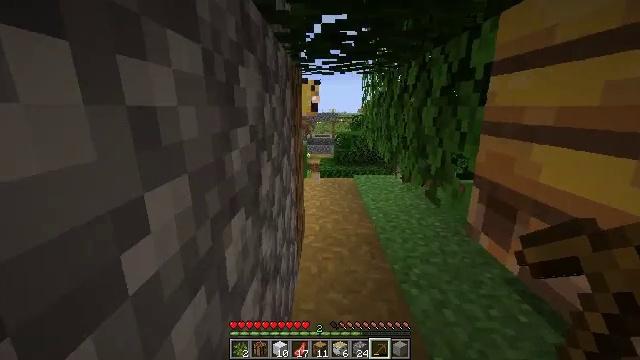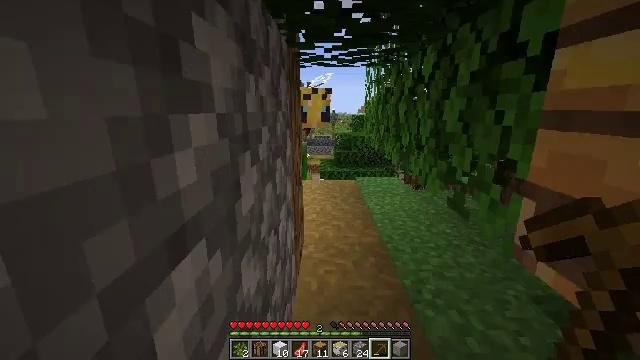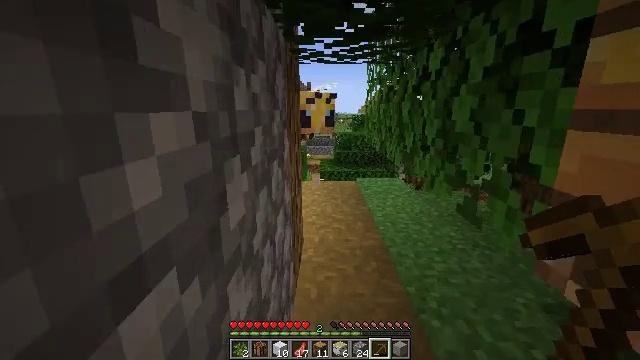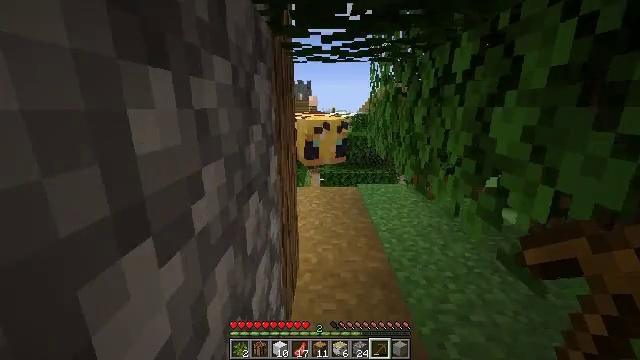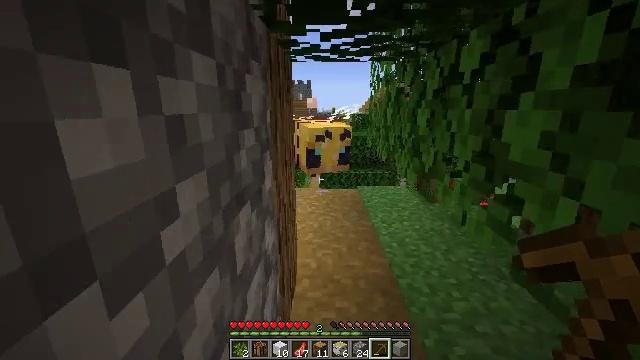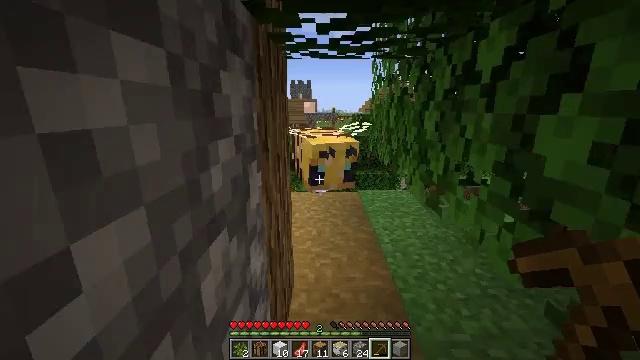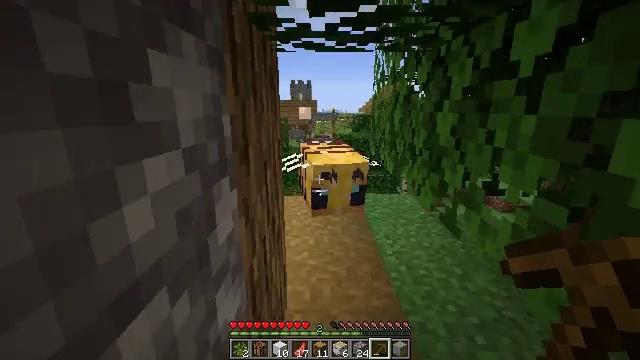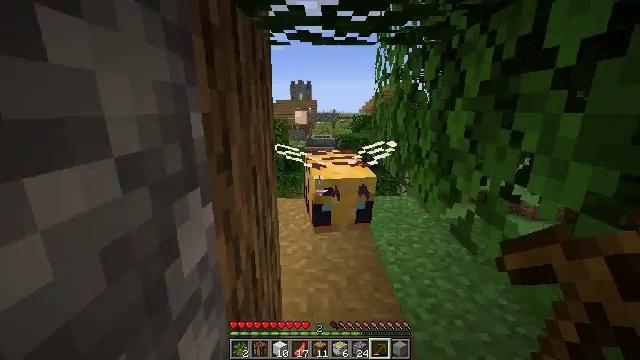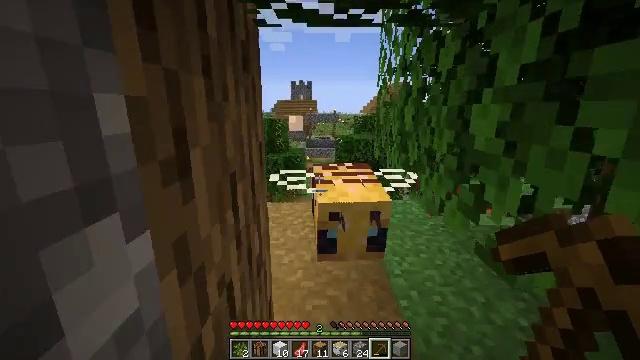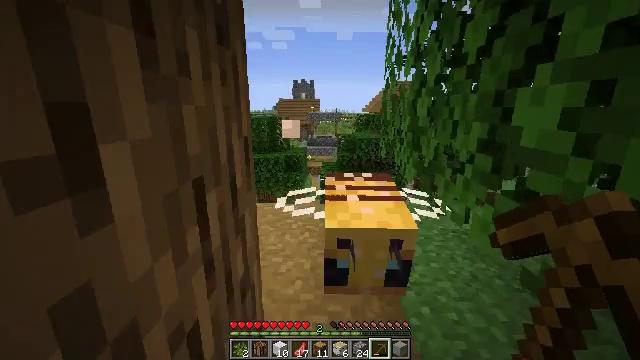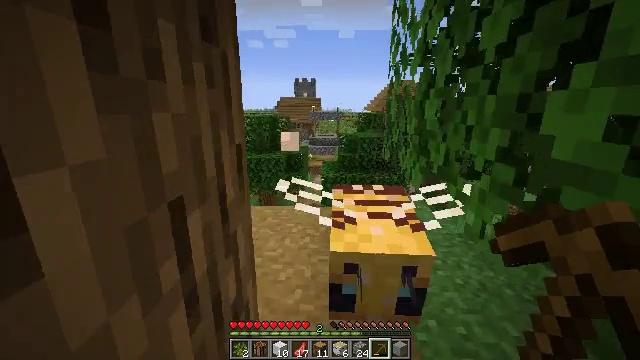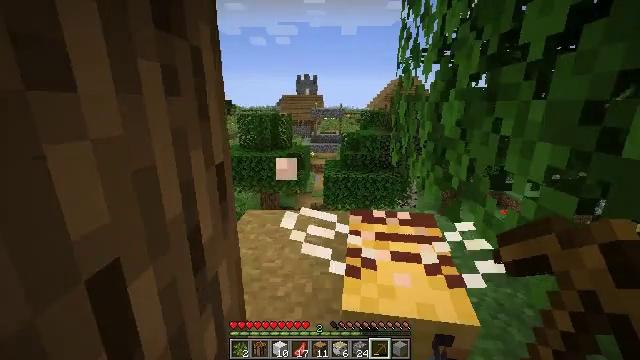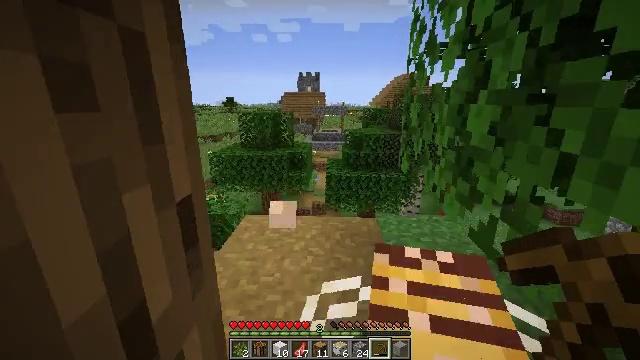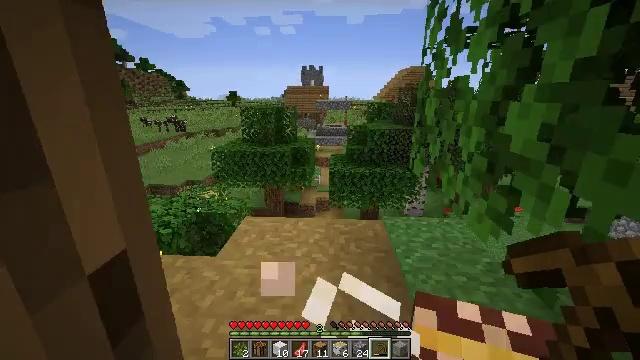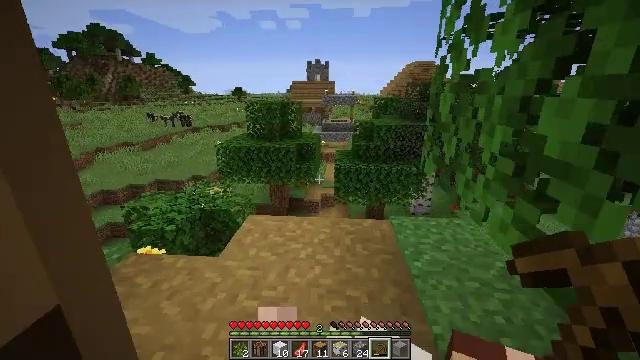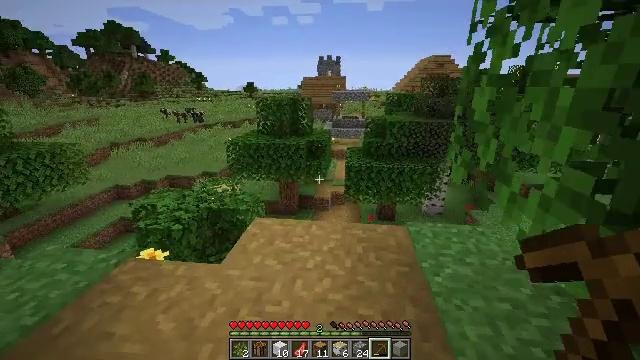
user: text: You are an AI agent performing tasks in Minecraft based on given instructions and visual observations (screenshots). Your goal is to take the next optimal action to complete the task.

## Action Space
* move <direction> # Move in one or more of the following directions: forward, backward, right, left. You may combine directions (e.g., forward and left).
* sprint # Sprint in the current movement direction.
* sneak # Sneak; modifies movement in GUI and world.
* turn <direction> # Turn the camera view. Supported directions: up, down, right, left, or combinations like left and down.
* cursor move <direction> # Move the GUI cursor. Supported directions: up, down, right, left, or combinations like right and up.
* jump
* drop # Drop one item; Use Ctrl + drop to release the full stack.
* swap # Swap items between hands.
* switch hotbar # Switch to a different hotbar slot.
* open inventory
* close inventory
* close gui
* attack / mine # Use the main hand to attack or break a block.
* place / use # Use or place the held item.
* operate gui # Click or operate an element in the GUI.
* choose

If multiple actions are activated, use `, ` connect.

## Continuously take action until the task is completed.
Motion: motion action
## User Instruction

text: Attack the hay block to get hay.
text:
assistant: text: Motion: move forward
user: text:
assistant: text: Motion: move forward
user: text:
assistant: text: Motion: move forward
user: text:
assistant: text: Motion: move forward
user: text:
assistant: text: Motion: move forward
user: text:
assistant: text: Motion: move forward
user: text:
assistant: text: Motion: move forward
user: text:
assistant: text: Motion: move forward
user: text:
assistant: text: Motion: move forward
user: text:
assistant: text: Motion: move forward
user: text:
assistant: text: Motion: move forward
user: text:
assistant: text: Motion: move forward
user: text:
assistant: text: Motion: move forward, turn down
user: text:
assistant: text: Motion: move forward, turn left and down
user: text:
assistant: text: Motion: move forward, turn left
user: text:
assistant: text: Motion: move forward, turn left
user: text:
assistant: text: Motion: move forward, turn left
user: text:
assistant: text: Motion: move forward, turn left
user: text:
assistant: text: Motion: move forward, turn left
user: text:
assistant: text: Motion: move forward, turn left
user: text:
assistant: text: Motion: move forward, turn left
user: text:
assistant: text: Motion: move forward, turn left
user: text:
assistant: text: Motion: move forward and move left
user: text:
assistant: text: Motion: move forward and move left
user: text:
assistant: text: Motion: move forward and move left
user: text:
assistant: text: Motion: move forward and move left, turn right and down
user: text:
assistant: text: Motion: move forward and move left, turn right and down
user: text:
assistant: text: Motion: move forward, turn right and down
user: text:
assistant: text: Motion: move forward, turn right
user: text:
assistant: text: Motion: move forward and move right, turn right